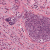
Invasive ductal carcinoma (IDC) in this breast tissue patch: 1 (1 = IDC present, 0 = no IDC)